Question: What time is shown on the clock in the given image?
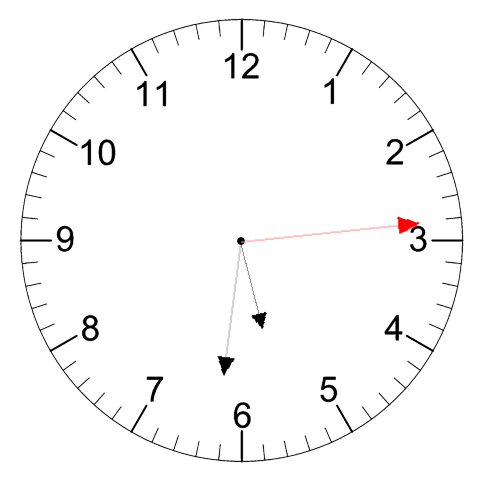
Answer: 05:31:14